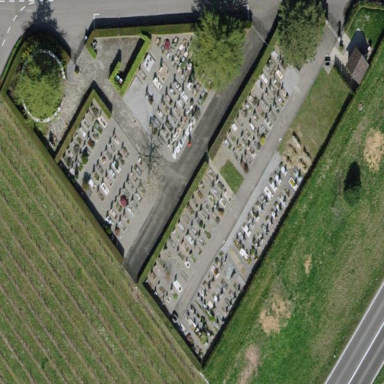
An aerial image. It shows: Cemetery.